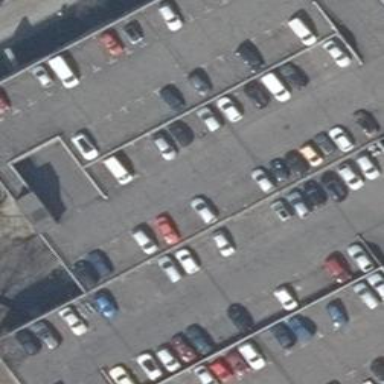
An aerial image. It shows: Multi-storey parking building.